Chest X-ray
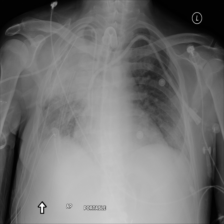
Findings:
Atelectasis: negative
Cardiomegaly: negative
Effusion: negative
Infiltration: negative
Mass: negative
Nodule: negative
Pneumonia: negative
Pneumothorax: negative
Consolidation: negative
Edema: negative
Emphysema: negative
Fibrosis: negative
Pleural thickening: negative
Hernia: negative